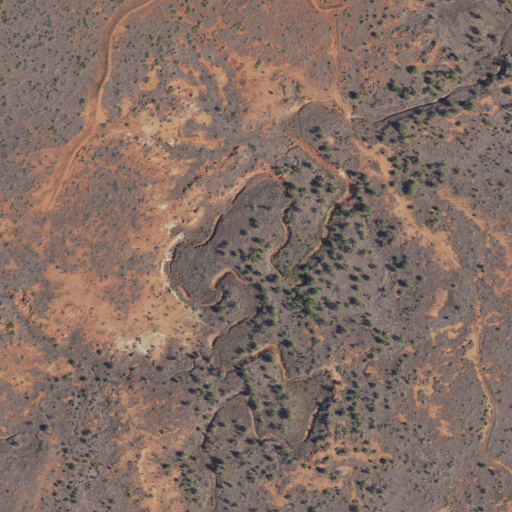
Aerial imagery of valley in Texas named German Hollow containing shrub and grassland